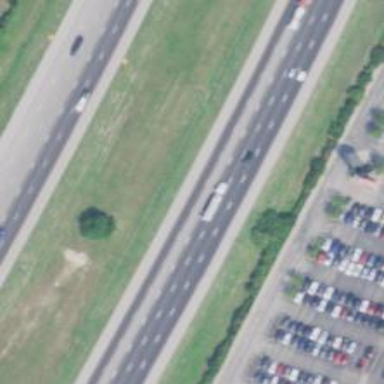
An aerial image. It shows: Motorway.